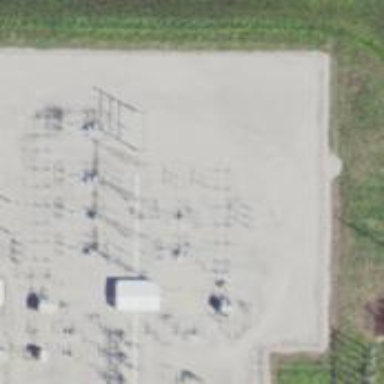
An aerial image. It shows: Switch used for power control.